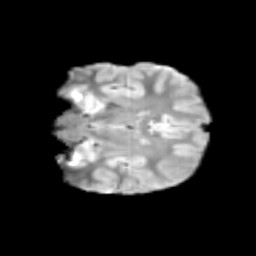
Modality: T2w
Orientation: coronal
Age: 12
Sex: male
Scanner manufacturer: siemens
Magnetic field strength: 3 T
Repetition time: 3.8 s
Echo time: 0.07 s